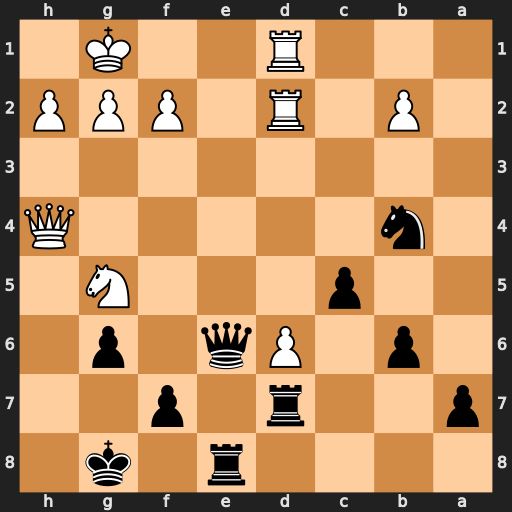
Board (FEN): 4r1k1/p2r1p2/1p1Pq1p1/2p3N1/1n5Q/8/1P1R1PPP/3R2K1
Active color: b
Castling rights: -
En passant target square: -
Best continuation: Qe1+ Rxe1 Rxe1#